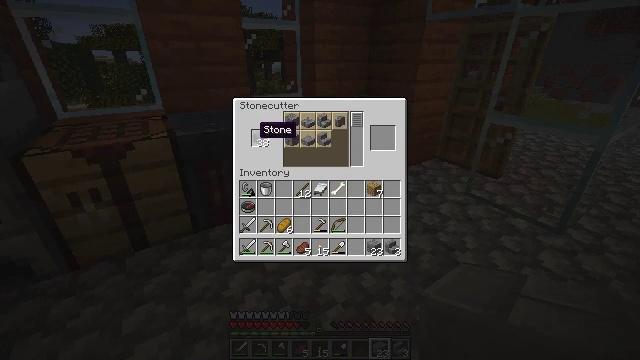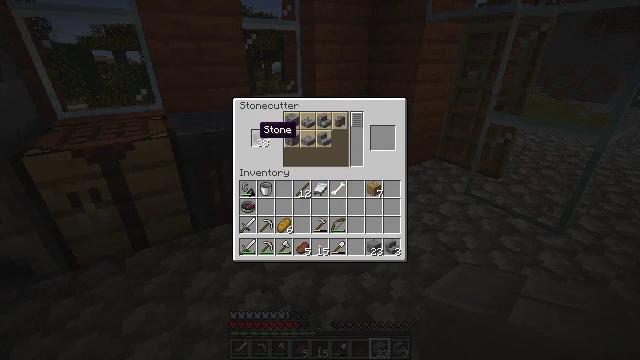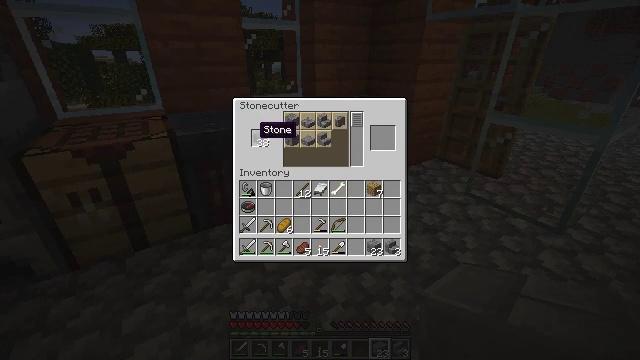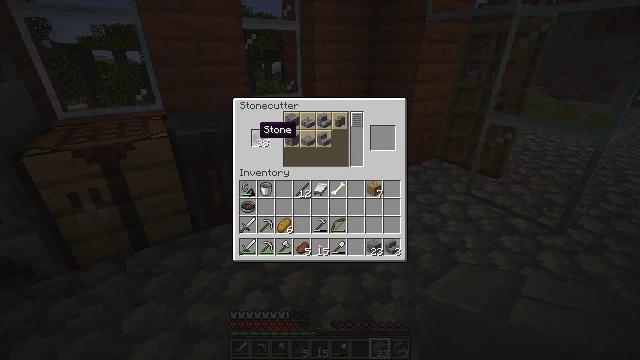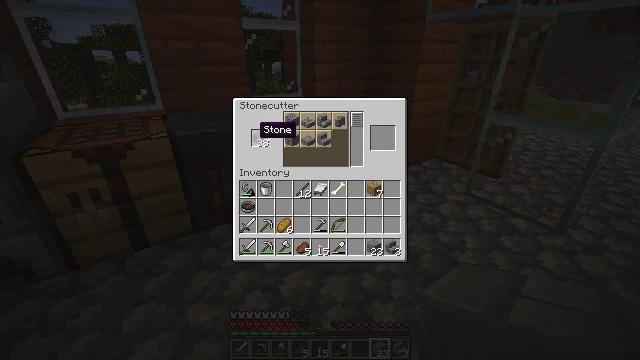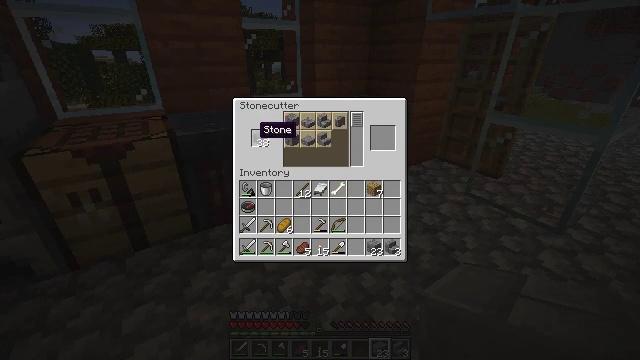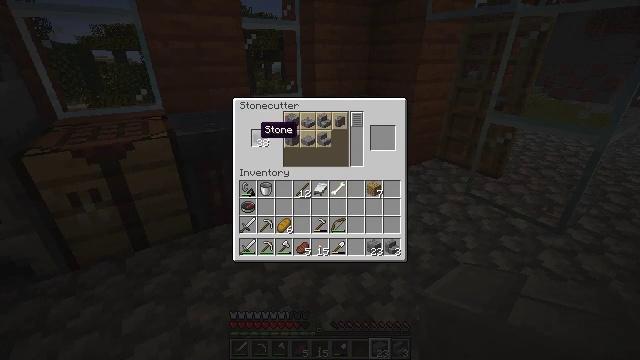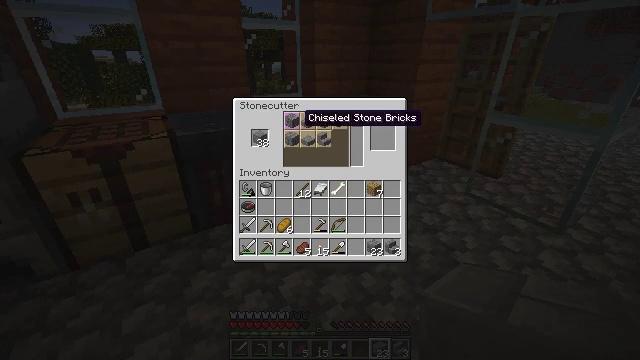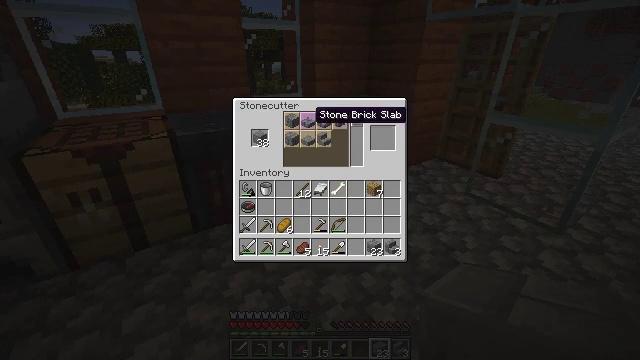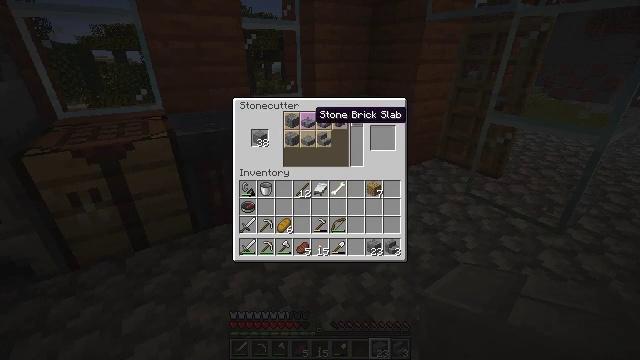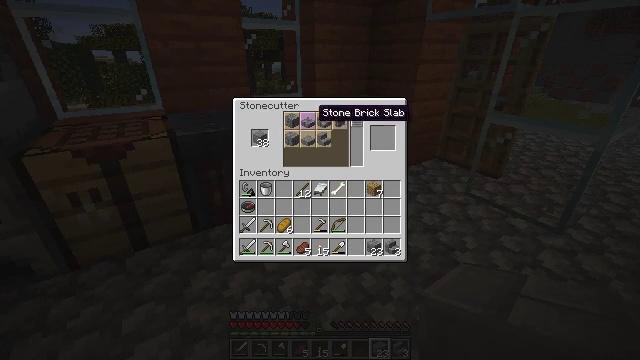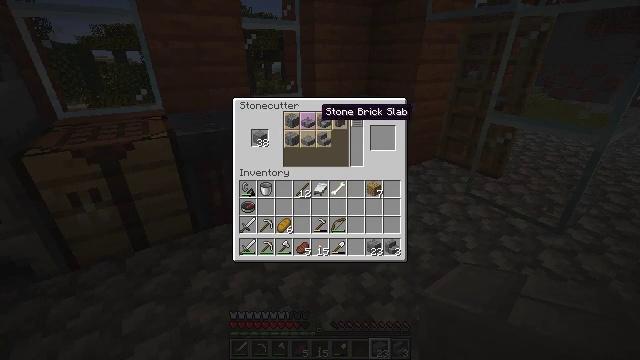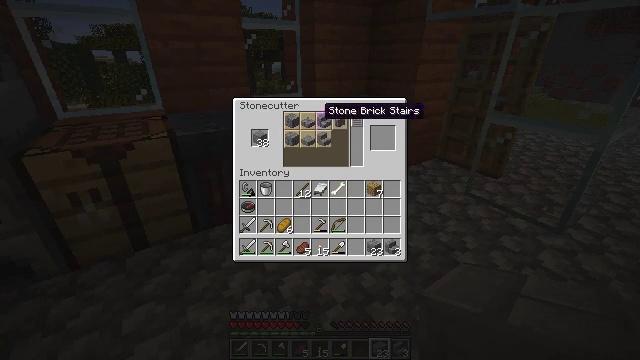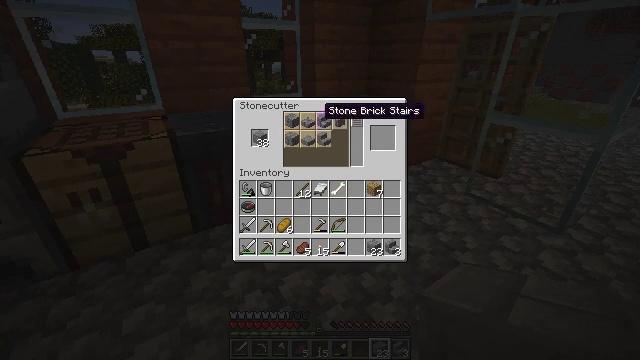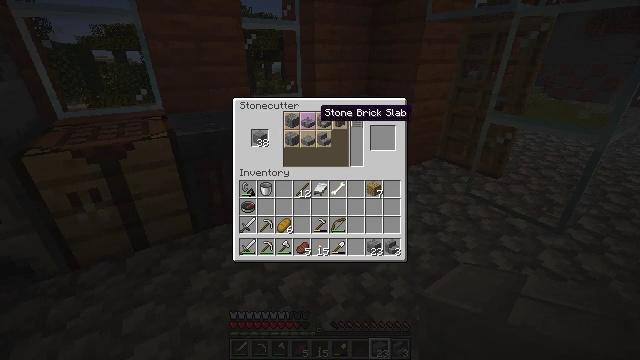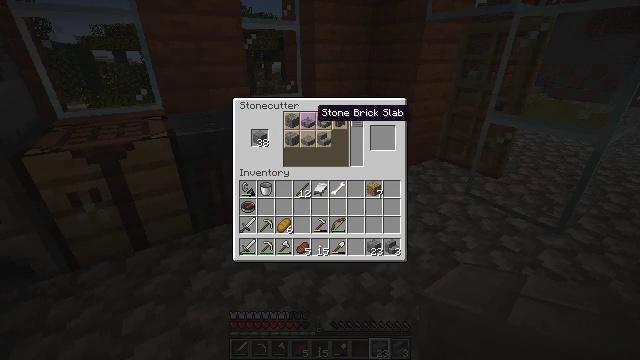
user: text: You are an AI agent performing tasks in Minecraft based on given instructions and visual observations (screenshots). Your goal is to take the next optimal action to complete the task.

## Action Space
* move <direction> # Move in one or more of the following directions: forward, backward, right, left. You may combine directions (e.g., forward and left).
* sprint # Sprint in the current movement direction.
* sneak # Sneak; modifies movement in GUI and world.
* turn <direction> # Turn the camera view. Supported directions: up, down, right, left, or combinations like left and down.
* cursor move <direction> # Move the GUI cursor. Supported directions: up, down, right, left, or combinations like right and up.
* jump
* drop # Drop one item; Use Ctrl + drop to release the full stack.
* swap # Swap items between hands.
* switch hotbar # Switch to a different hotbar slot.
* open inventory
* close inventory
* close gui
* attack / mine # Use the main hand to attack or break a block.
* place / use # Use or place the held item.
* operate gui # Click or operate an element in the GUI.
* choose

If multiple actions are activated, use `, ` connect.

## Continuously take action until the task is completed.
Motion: motion action
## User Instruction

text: Organize stones in the crafting table to craft stone bricks.
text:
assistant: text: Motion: no_op
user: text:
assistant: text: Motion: no_op
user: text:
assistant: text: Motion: no_op
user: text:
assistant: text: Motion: no_op
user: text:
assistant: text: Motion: no_op
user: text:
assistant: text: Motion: no_op
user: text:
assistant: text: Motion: turn right and up
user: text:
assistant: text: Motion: turn right
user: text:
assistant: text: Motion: no_op
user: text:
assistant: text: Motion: no_op
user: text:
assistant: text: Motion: no_op
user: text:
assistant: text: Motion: no_op
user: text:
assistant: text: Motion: no_op
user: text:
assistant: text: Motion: no_op
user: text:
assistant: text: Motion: no_op
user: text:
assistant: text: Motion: no_op
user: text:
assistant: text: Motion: turn left and down
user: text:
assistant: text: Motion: turn left and down
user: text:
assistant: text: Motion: no_op
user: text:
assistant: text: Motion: no_op
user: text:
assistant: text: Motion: attack / mine
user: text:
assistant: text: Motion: attack / mine
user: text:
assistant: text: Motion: attack / mine
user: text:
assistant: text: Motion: no_op
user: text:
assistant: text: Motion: turn right
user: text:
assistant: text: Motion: turn right
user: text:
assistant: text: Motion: turn right
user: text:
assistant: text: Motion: no_op
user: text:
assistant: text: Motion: no_op
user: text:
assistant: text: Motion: no_op